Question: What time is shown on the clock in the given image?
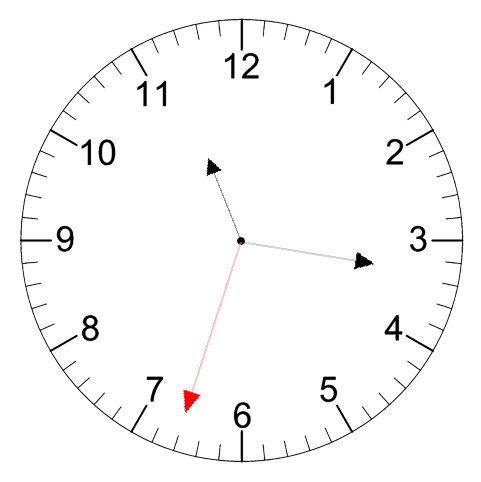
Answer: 11:16:33